Aerial crown-view tile of a tropical tree (Barro Colorado Island, Panama), acquired 20241014:
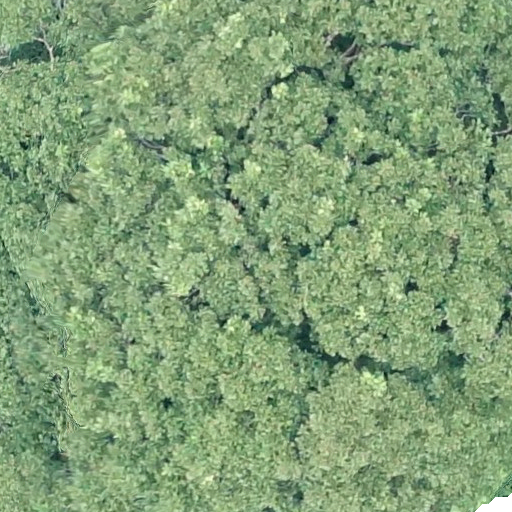
Species: Dipteryx oleifera
GBIF accepted scientific name: Dipteryx oleifera
Crown area: 735.502 m²